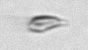
Label: Cryptophyta